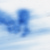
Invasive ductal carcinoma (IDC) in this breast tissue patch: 0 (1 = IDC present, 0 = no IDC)